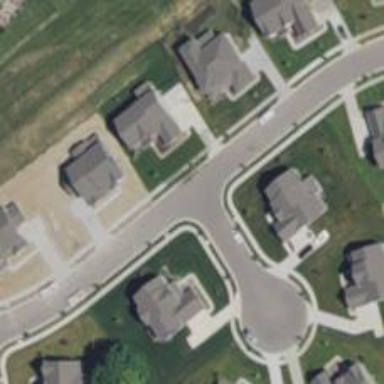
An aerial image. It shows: Residential road.